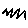
Label: zigzag